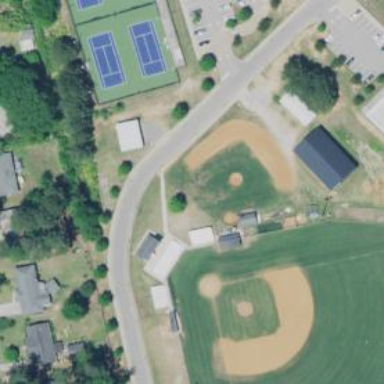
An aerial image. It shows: Baseball pitch for leisure land.